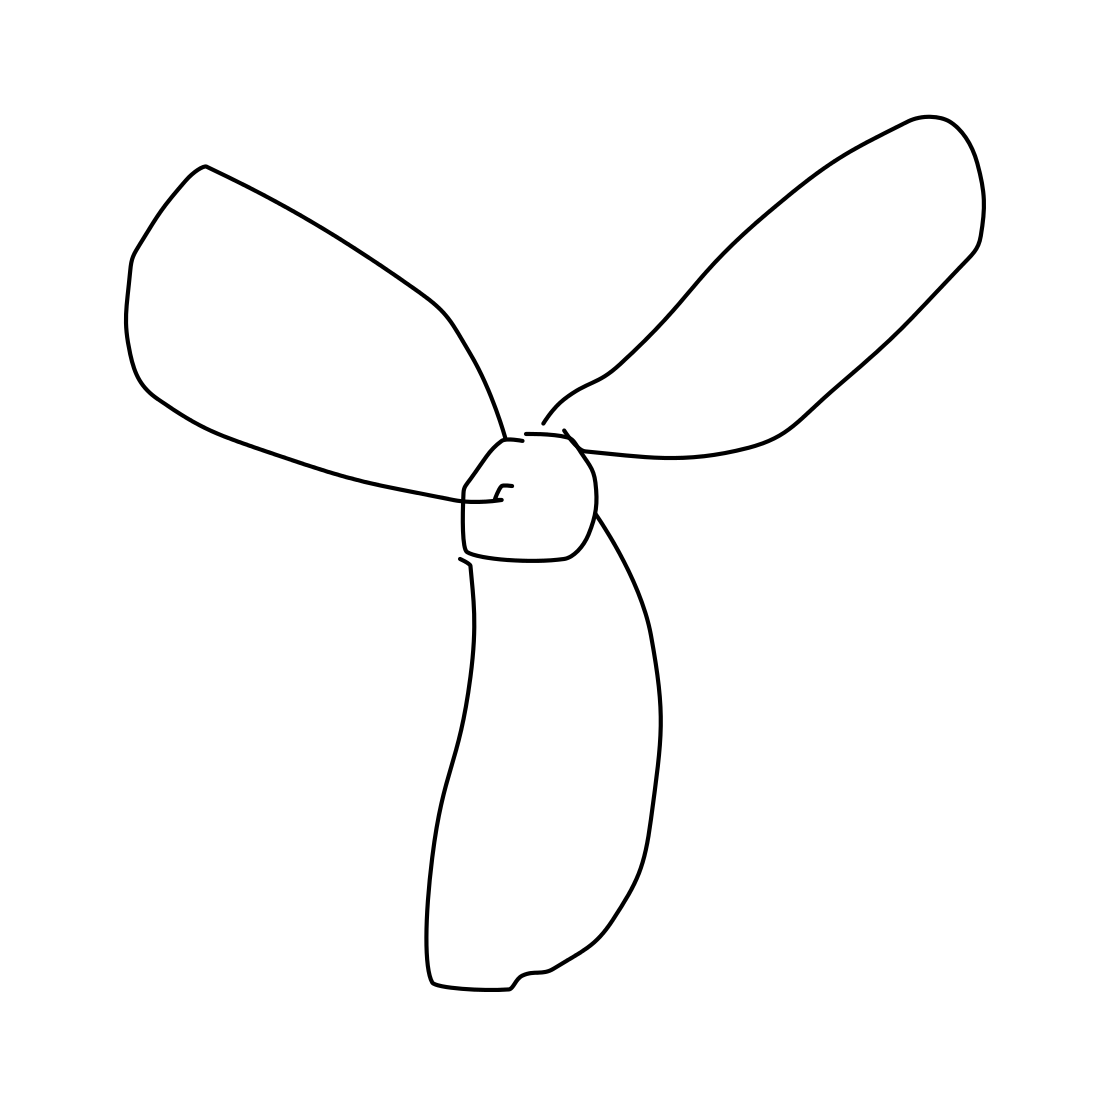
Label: fan